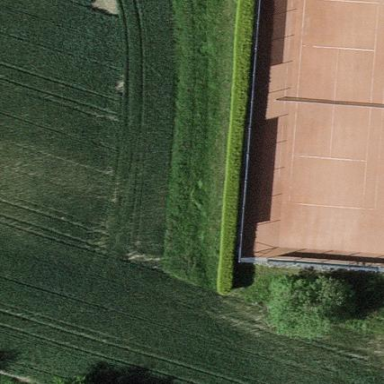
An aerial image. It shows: Tennis court on pitch.